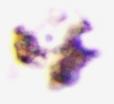
Label: Detritus